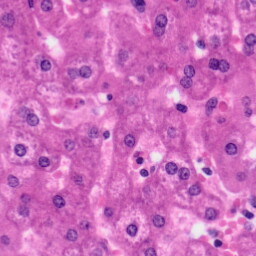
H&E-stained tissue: Liver